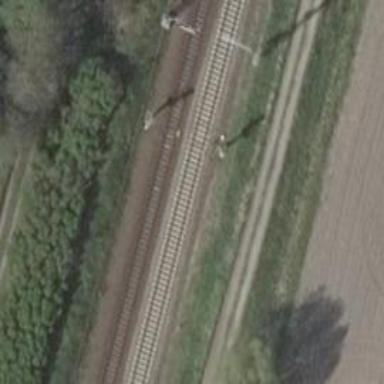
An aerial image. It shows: Railway signal.